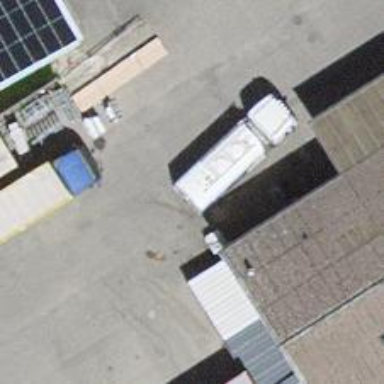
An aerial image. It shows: Car wash facility.